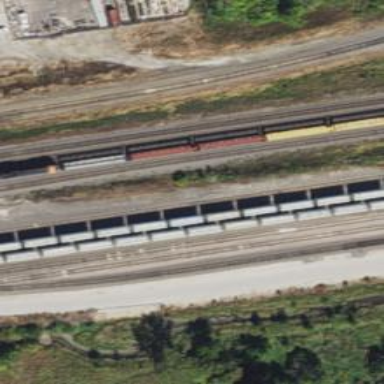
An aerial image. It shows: Abandoned railway yard.